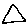
Label: triangle